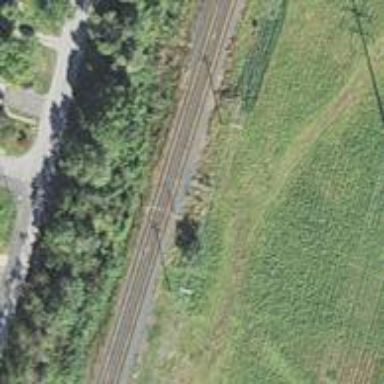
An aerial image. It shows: Light rail railway system with contact lines for electrification.